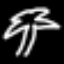
Label: palm tree